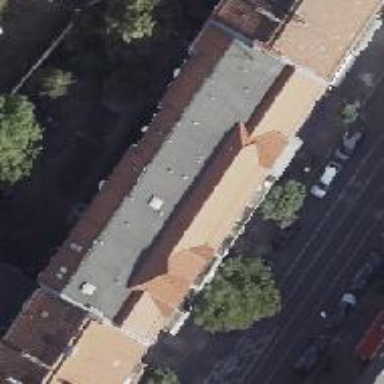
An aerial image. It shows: Apartment building with double saltbox roof shape.